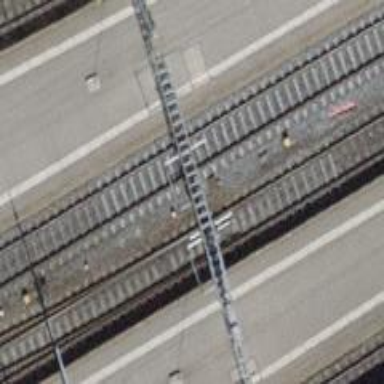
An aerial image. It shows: Rail siding with electrified tracks using contact line.